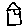
Label: house